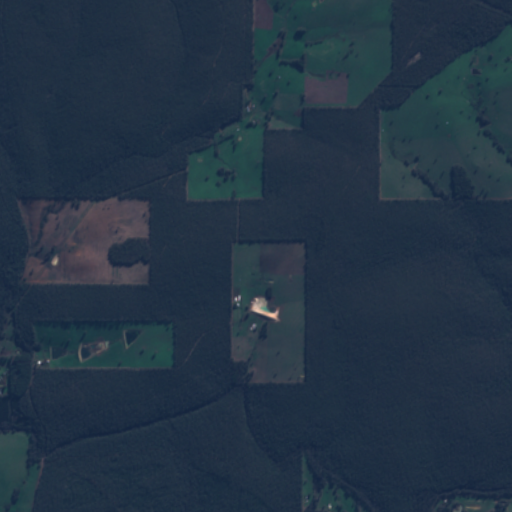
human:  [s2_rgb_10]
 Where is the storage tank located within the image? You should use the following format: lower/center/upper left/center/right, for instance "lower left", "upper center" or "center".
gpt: The storage tank is located in the lower left of the image.
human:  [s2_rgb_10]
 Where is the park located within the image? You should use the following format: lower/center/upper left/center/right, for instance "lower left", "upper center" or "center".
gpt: There is no park in the image.